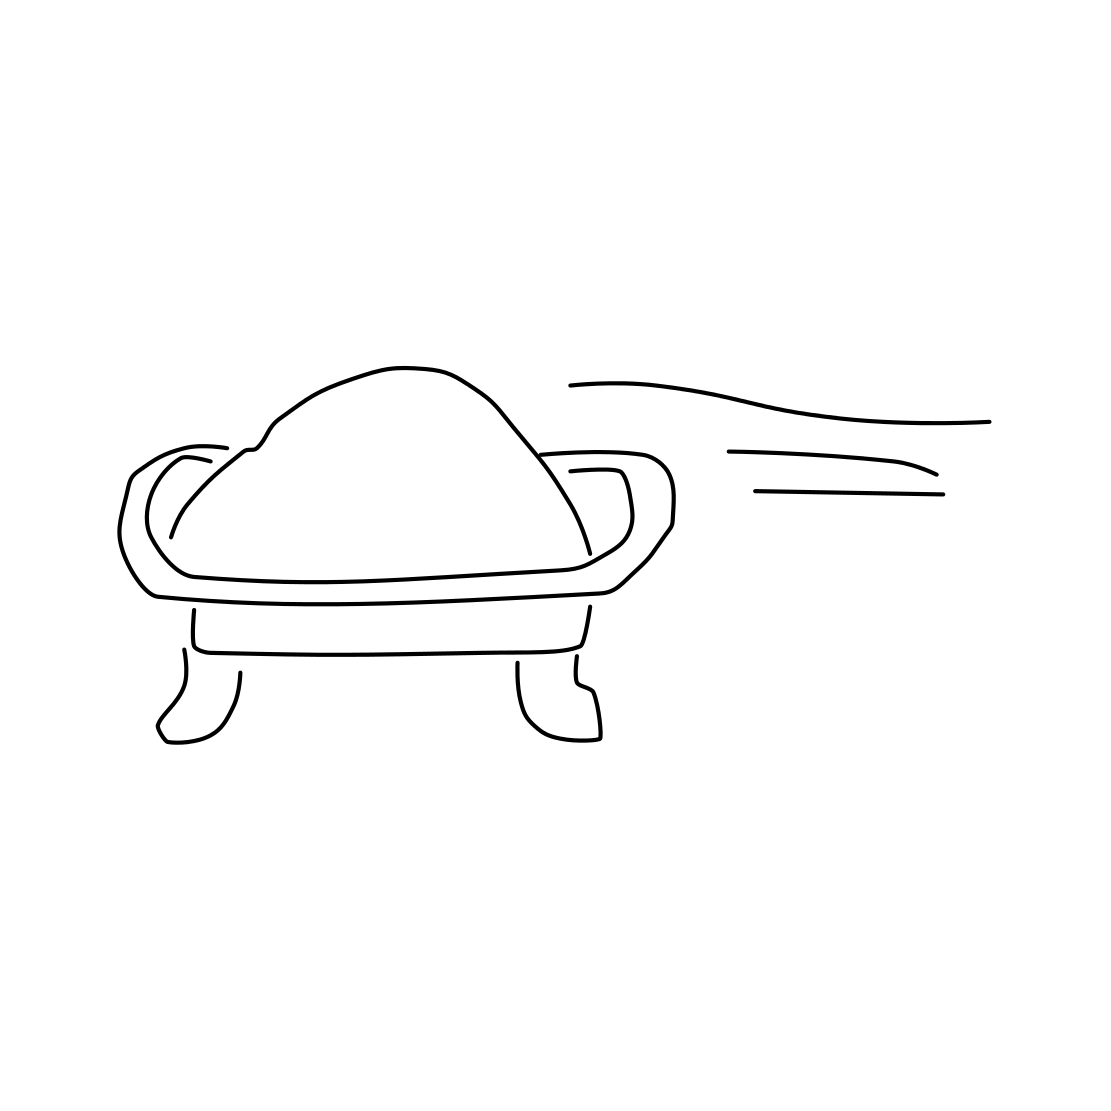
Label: flying saucer